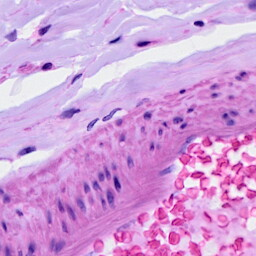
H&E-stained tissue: Ovarian